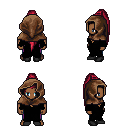
a pixel art fantasy rpg character, male body template, human, dark skin, black robe, magenta pants, ruby red extra-long topknot hairstyle, cloth hood, black shoes, four views (front, back, left, right), 2x2 character sprite sheet, small pixel art, hard edges, no anti-aliasing